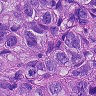
Metastatic tissue present: yes